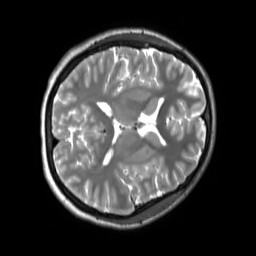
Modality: T2w
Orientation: axial
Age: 20
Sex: male
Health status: ill
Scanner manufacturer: siemens
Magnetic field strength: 3 T
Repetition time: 2.8 s
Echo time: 0.326 s